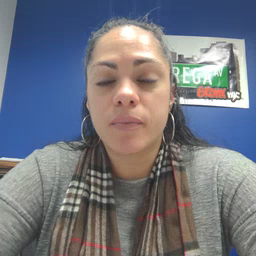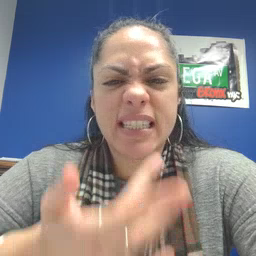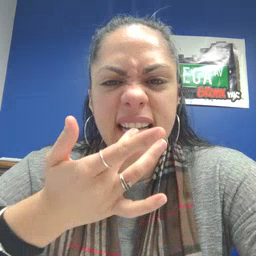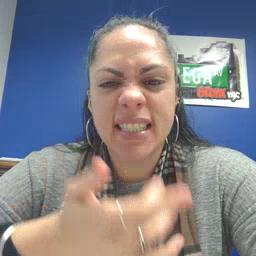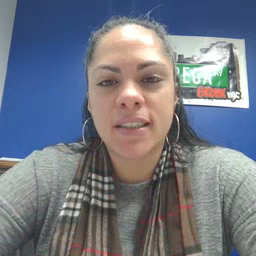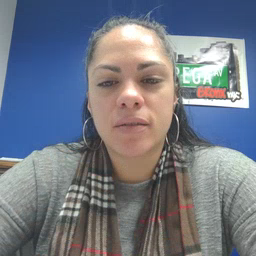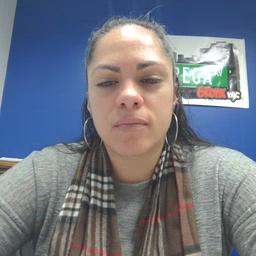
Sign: taste